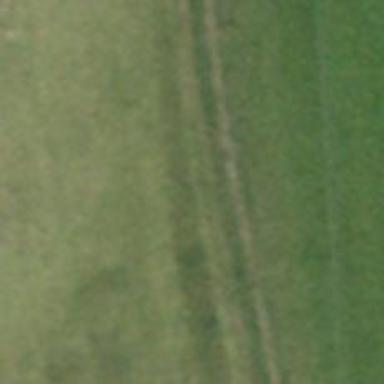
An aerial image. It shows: Grass track with grade3 tracktype.